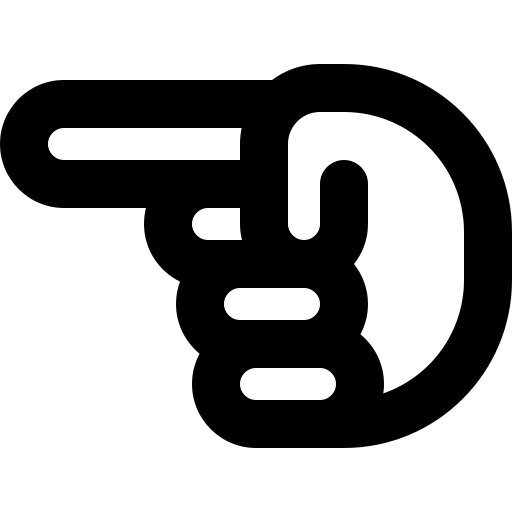
Tags: icon, FontAwesome, fa-icon, outline, hand, point, left